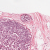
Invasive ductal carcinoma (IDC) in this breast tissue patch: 0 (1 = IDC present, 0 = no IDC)